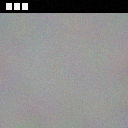
Screen state: on